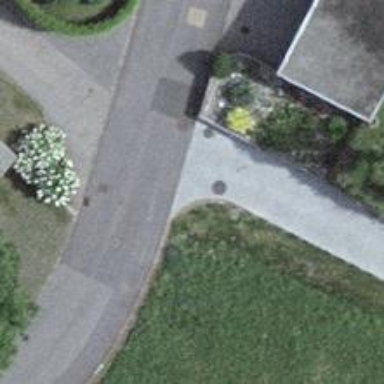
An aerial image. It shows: Smooth asphalt road in residential area.